Question: Alright, I'm launching this website (beta) in an hour but I've just noticed an ugly bug. I've added a new counter (1, 2, 3, etc..) was previously using '<ol>'.
Look at this picture the before:

everything was even, the vote up button, the text all the way down.
Now the live version after adding new counter: <URL>
Please use FireBug or Chrome Developer Tools, if you need any further code I will provide it ASAP.
original code:
'''
.subtext1 {
font-family: Verdana;
font-size: 7pt;
color: #828282;
}
.song {
height: 42px;
}
.counter {
float: left;
margin-right: 2px;
font-size: 14px;
}
.subtext {
font-family: Verdana;
font-size: 7pt;
color: #828282;
}
.title {
font-family: Verdana;
font-size: 10.3pt;
color: #828282;
}
'''
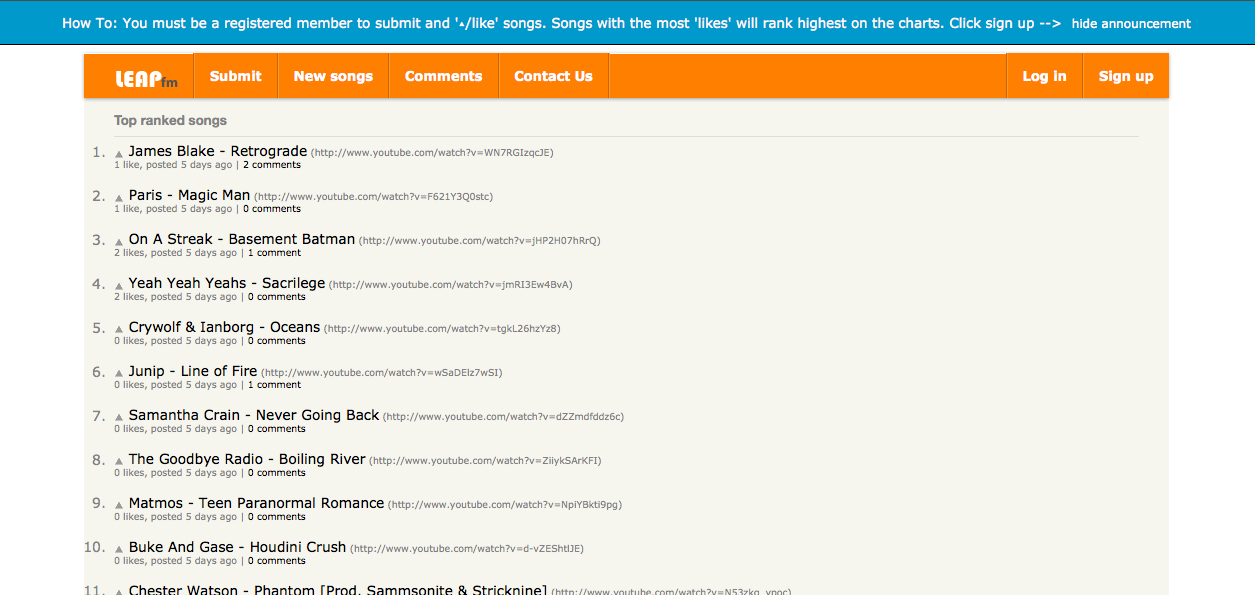
Answer: (I'm adding an answer because I can't preview my code with a comment and they're not giving me enough space.)
Yes, an ol (or table) would've worked. But a quick-fix solution would be to give the counter a fixed width (say 30px). The only problem with this would be if you started having a lot more digits.
If you wanted to fix this using JavaScript (which would work forever), use code like this (jQuery).
'''
<script type="text/javascript">
var counters = $(".counter");
var counterLen = counters.length; //one based
//convert to zero based
var largestWidth = counters[counterLen - 1].offsetWidth + "px";
//WAY ONE: DO IT WITH A STYLESHEET (I recommend this)
var stylesheetDiv = $("<div>");
stylesheetDiv.html("<style type="text/css">.counter{width: " + largestWidth + "}</style>");
$("head").append(stylesheetDiv);
//WAY TWO: DO IT WITH A JQUERY LOOP
counters.css({width: largestWidth});
</script>
'''
I used way one before. I'm pretty sure I have to do the div with a stylesheet inside for IE8.